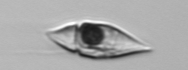
Label: Amphidinium